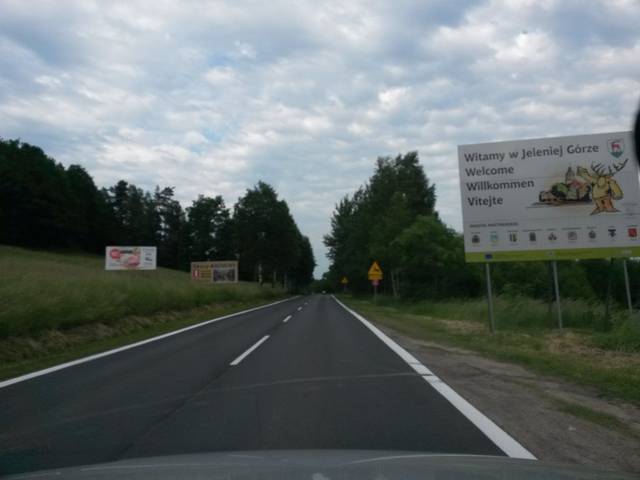
Region: Germany
Coordinates: 50.888, 15.66